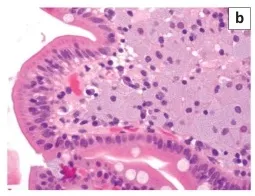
Histological images of the duodenum and lymphnode. (b) Duodenal villus filled with abundant organism-containing histiocytes (hematoxylin and eosin, 400x).
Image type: pathology (h&e)